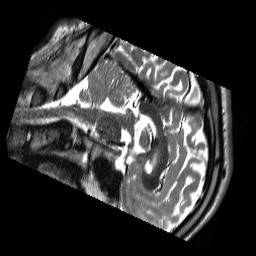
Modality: T2w
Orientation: sagittal
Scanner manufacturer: siemens
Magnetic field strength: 3 T
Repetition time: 13.52 s
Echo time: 0.088 s